Field crop: maize
Growth stage: 2
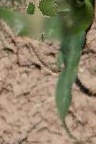
Species: maize